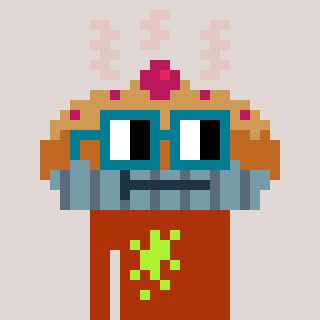
a pixel art character with square dark green glasses, a pie-shaped head and a hotbrown-colored body on a warm background